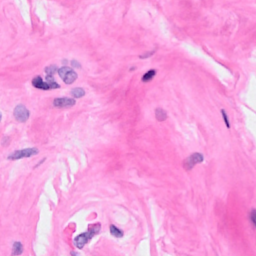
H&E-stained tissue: Breast